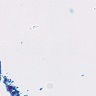
Metastatic tissue present: no